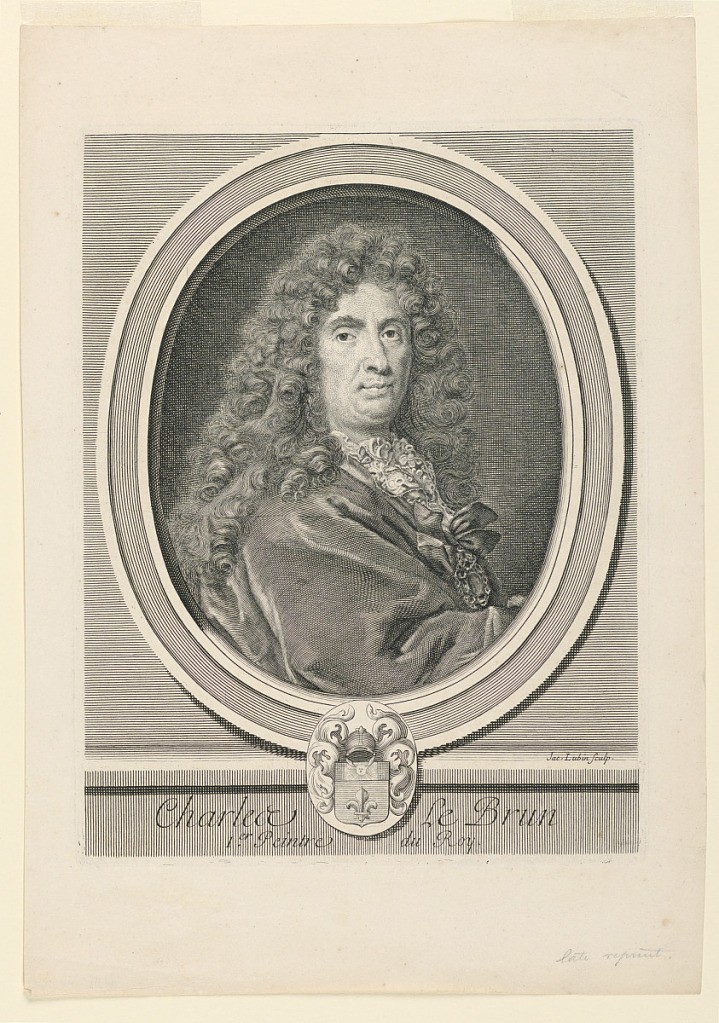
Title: Portrait of Charles Le Brun (1619-1690)
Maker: Jacques Lubin, French, 1637 - 1695
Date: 1696-1700
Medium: Engraving on paper
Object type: Print
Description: Bust-length portrait. The body in side view facing right, the head turned to front. Lebrun wearing a wig and dressed in a loose robe, which leaves the lace collar of his shirt visible. In an oval frame with the coat-of-arms below. It stands on a moulding.